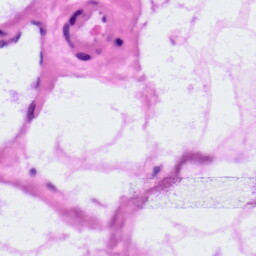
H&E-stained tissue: LymphNode